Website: lowes
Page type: review-order
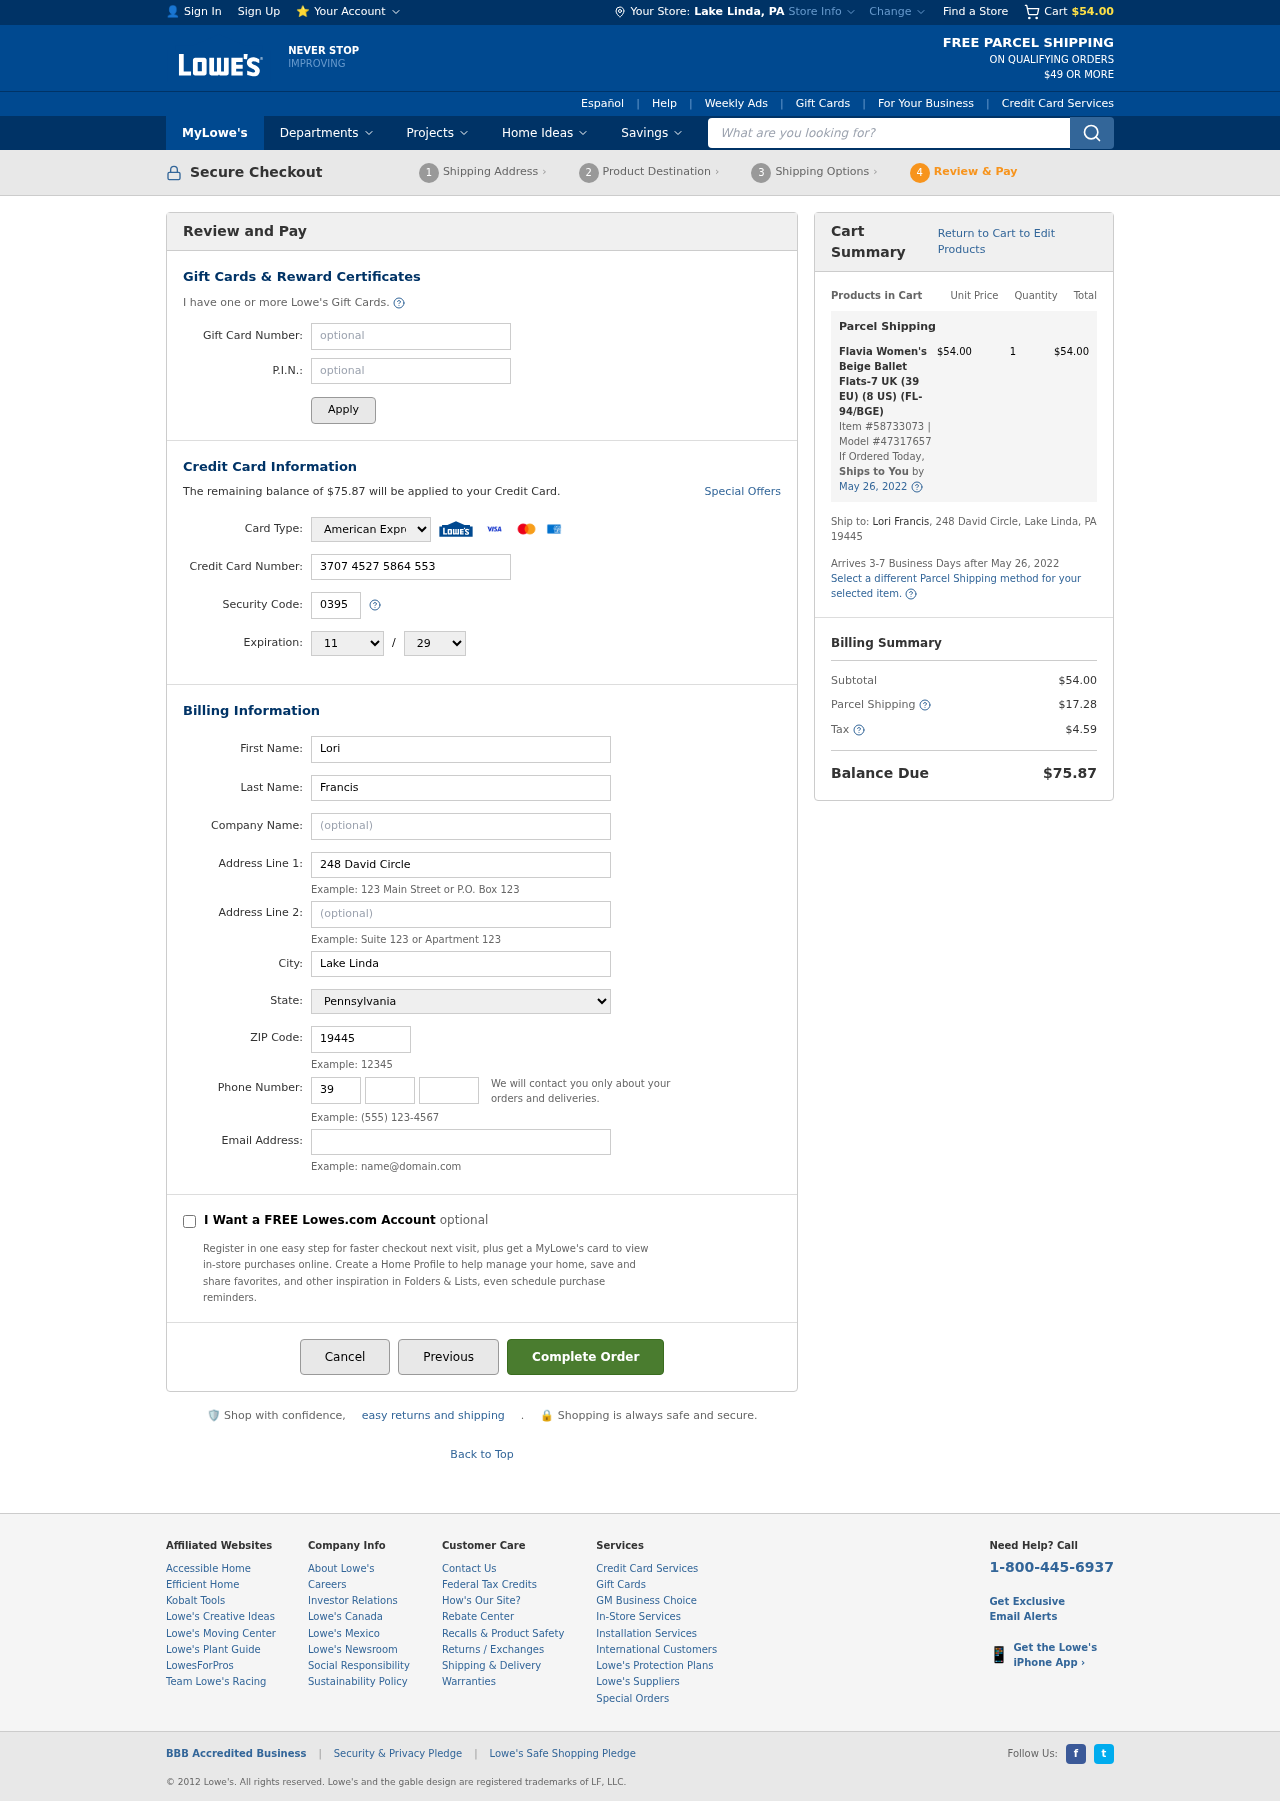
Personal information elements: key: PII_CARD_CVV
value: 0395
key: PII_CARD_EXPIRY_MONTH
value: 11
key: PII_CARD_EXPIRY_YEAR
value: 29
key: PII_CARD_NUMBER
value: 3707 4527 5864 553
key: PII_CARD_TYPE
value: American Express
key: PII_CITY
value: Lake Linda
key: PII_CITY_STATE
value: Lake Linda, PA
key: PII_EMAIL
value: lori_francis@yahoo.com
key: PII_FIRSTNAME
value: Lori
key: PII_LASTNAME
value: Francis
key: PII_PHONE_AREA
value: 395
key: PII_PHONE_PREFIX
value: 231
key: PII_PHONE_SUFFIX
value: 5426
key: PII_POSTCODE
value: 19445
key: PII_STATE
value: Pennsylvania
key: PII_STREET
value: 248 David Circle
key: PII_STREET2
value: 248 David Circle
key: PII_FULLNAME2
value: Lori Francis
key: PII_STATE_ABBR
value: PA
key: PII_POSTCODE_FULL
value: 19445
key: PII_CITY_STATE_ZIP
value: Lake Linda, PA 19445
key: PII_POSTCODE_NUMERIC
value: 19445
Product elements: key: PRODUCT1_NAME
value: Flavia Women's Beige Ballet Flats-7 UK (39 EU) (8 US) (FL-94/BGE)
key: PRODUCT1_PRICE
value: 54
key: PRODUCT1_QUANTITY
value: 1
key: PRODUCT1_ITEM_NUMBER
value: Item #58733073
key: PRODUCT1_MODEL_NUMBER
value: Model #47317657
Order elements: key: ORDER_SUBTOTAL
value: $54.00
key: ORDER_BALANCE_DUE
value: $75.87
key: ORDER_SHIPPING_DATE
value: May 26, 2022
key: ORDER_ITEM_TOTAL
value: $54.00
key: ORDER_SHIPPING_DATE2
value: May 26, 2022
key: ORDER_SHIPPING_COST
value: $17.28
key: ORDER_TAX
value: $4.59
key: ORDER_TOTAL
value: $75.87
Search elements: key: HEADER_SEARCH
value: What are you looking for?